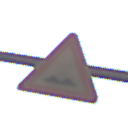
Verkehrszeichen: UnebeneFahrbahn
Umgebung: Outdoor, Urban
Tageszeit: MorningAfternoon
Wetter: Clear
Licht: Natural
Jahreszeit: NotSpecified
Kontrast: HighContrast